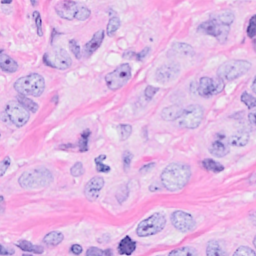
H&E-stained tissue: Breast